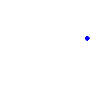
Particle: pion